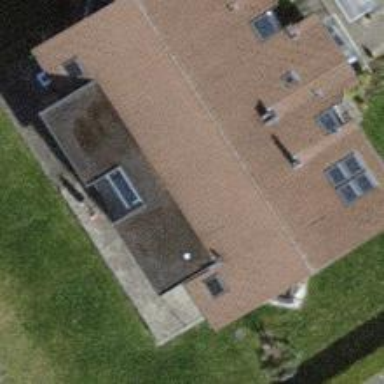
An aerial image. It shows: Detached building.